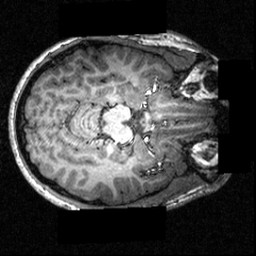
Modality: T1w
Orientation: axial
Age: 19
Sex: male
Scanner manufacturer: siemens
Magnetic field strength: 3.951 T
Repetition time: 1.5 s
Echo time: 0.00335 s